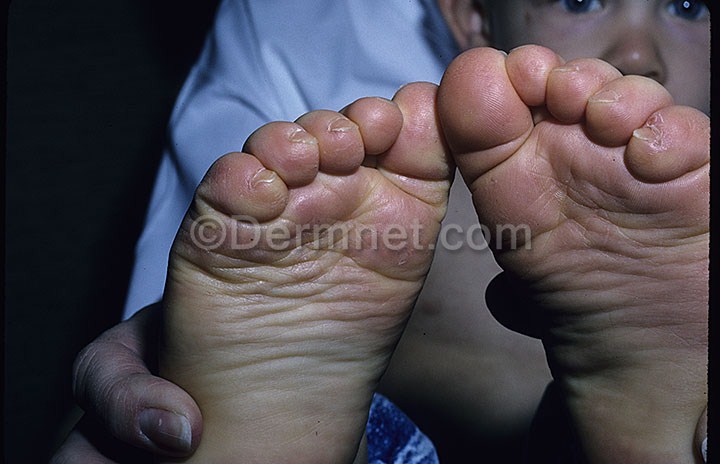
Disease: Tinea Ringworm Candidiasis and other Fungal Infections